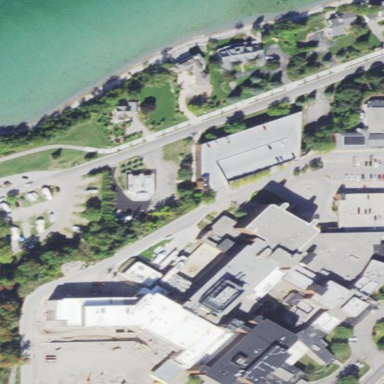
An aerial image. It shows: Hospital providing healthcare services.